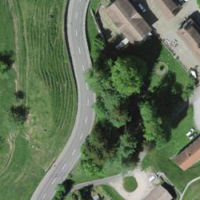
EUNIS habitat code: 52
Species observed at this site:
Symphoricarpos albus